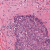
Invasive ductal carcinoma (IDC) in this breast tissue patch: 1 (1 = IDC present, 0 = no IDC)